Interaction volume radius: 5 \u00c5
Interaction volume height: 25 \u00c5
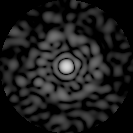
Disorder parameter: 0.8235